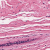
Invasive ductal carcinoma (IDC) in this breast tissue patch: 0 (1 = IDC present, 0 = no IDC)